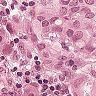
Metastatic tissue present: yes